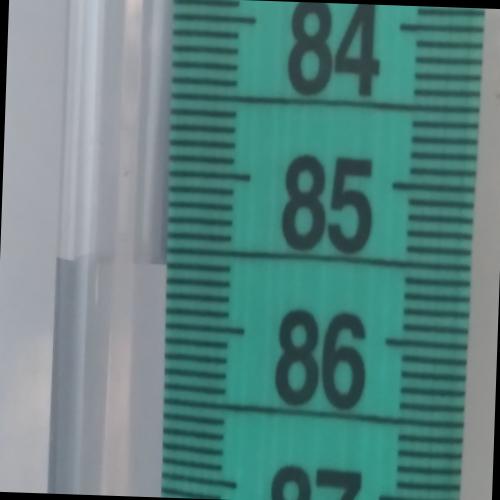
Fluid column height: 85.6 cm